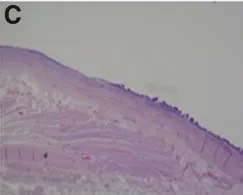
Histopathology from surgical specimen. Transformation of normal intestinal to dysplastic epithelium can be seen in (C).
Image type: pathology (h&e)